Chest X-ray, PA view. Patient: 34 years old, sex M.
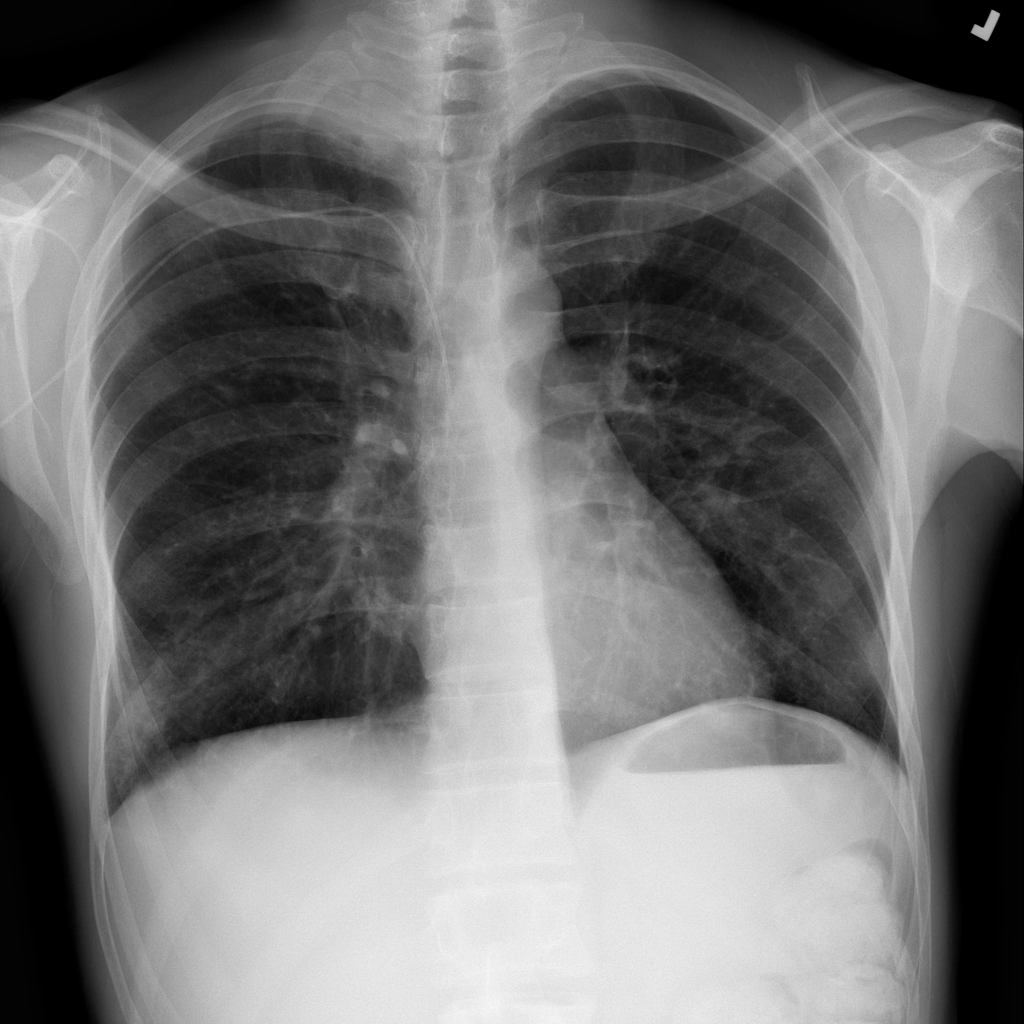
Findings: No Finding